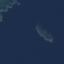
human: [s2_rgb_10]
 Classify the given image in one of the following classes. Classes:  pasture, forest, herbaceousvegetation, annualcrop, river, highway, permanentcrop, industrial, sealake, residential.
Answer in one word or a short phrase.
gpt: SeaLake